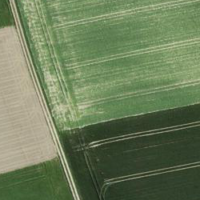
EUNIS habitat code: 52
Species observed at this site:
Lapsana communis